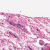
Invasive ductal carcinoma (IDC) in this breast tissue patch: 0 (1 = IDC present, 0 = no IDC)